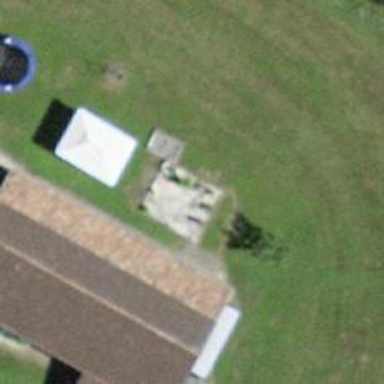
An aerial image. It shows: Rural barn.